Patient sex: M
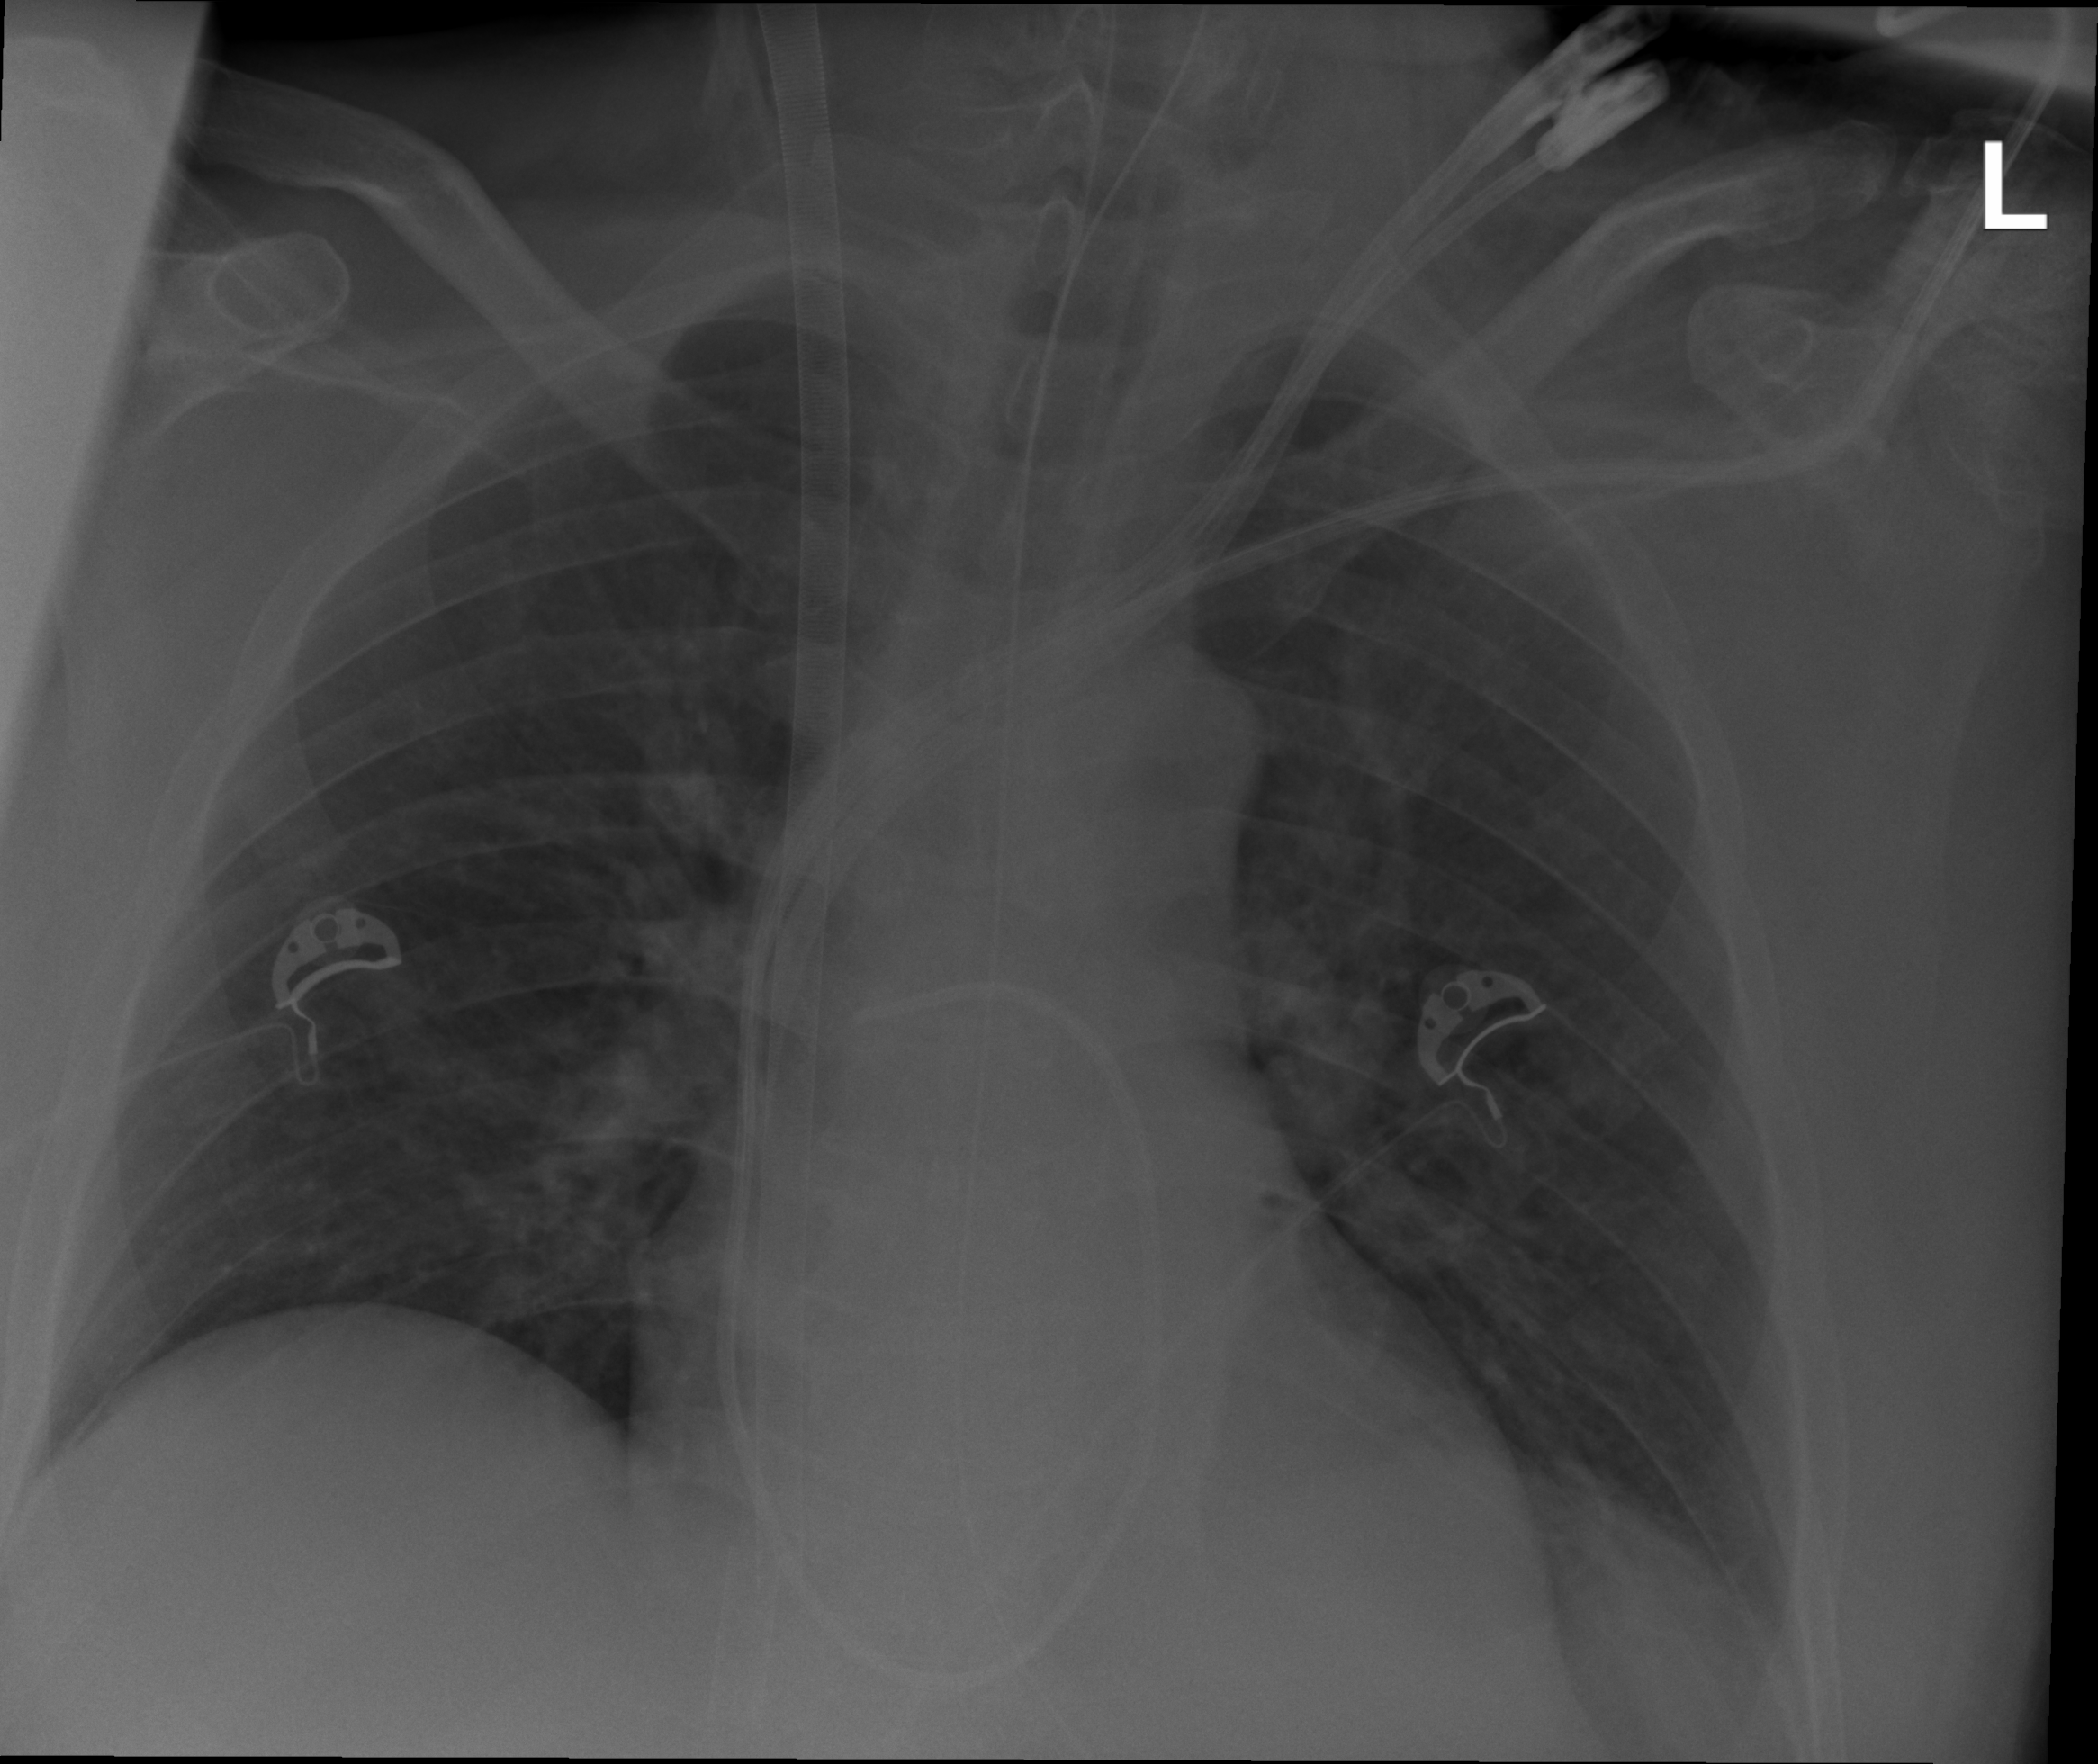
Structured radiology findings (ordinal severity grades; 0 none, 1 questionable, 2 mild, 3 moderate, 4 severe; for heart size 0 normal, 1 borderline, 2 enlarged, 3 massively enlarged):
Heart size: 0
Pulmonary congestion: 0
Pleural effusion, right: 0
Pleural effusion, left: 2
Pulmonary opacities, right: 1
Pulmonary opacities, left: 1
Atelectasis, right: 0
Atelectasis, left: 0